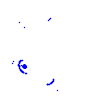
Particle: electron